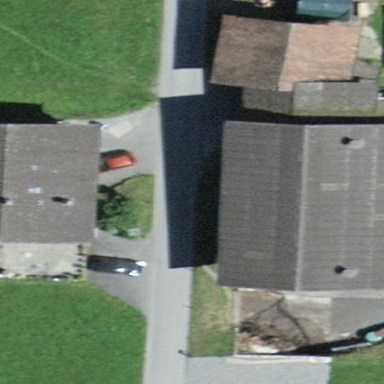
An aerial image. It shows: Barn.